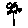
Label: flower